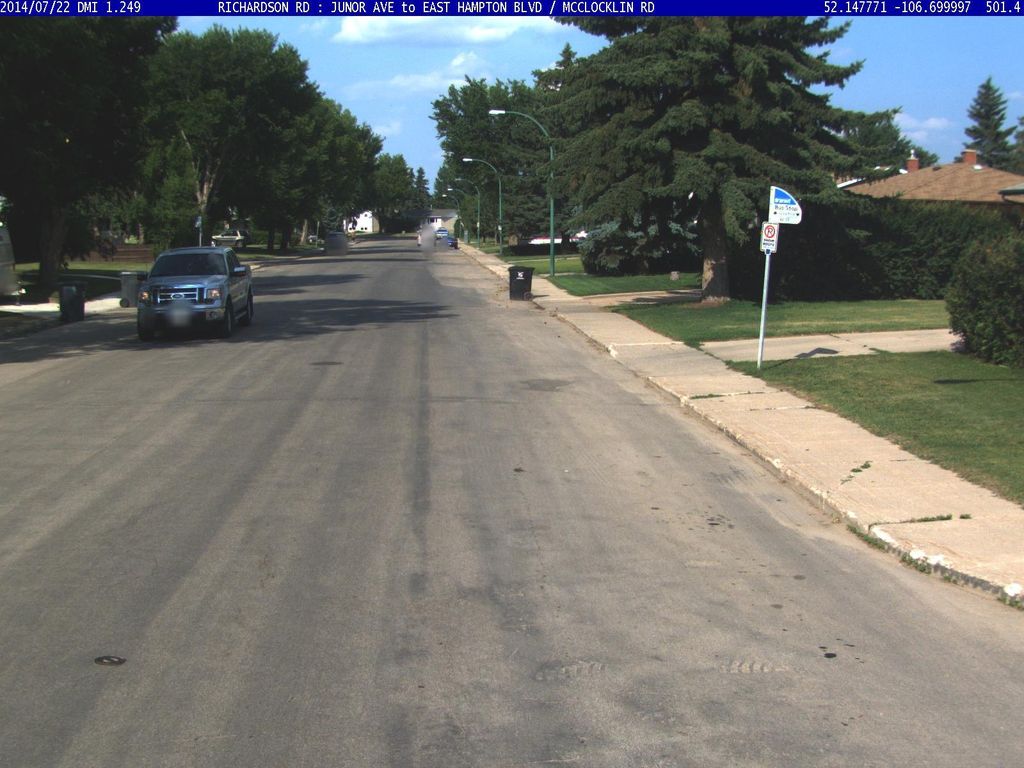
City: saskatoon